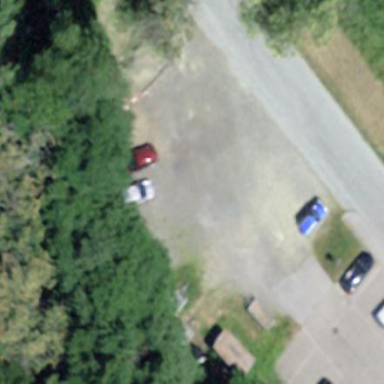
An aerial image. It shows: Parking area with surface.